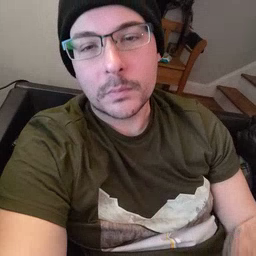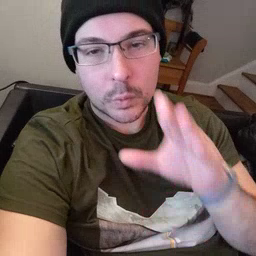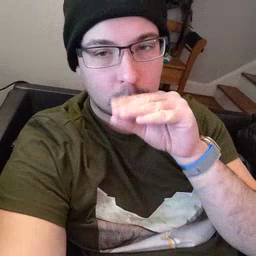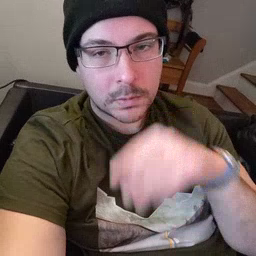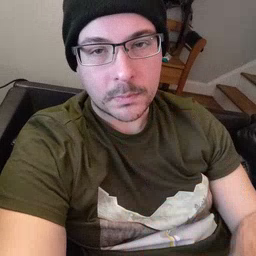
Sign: goose